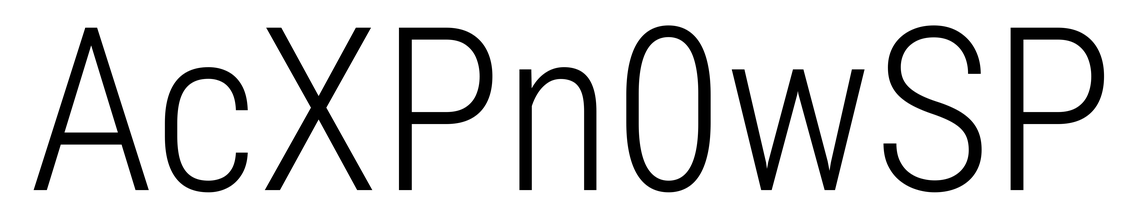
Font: Roboto_Condensed_Light